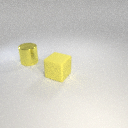
large yellow rubber cube to the right of large yellow metal cylinder